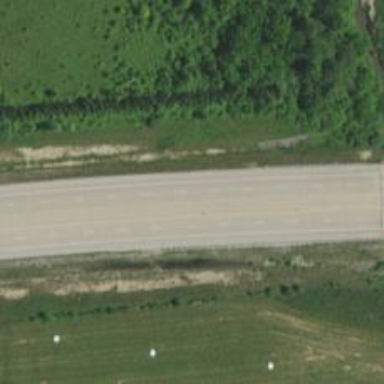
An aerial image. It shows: Primary highway that is also expressway.